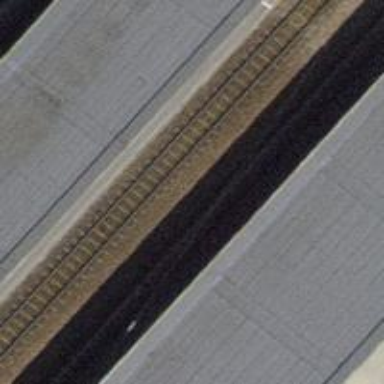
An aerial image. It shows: Light rail stop position with railway stop for public transport.